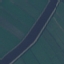
Land use / land cover: River